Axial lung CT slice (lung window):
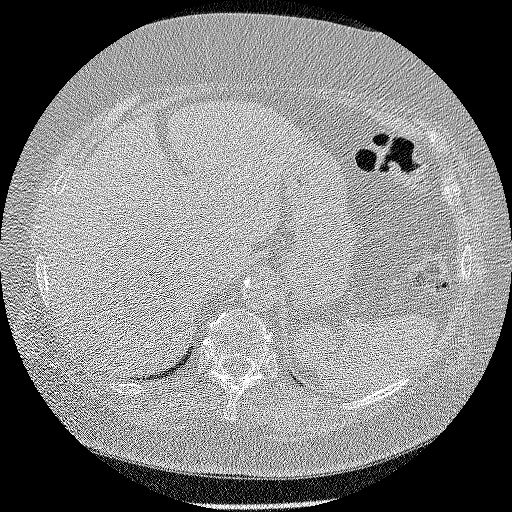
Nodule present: no